Question: I recently changed my site to allow a user to choose from a dropdown list or a textbox to be able to insert a title. The table is called Picklist, the columns are PicklistID, Title, Data.
Can someone help me with the insert of the title?
'''
Protected Sub SubmitLink_Click(ByVal sender As Object, ByVal e As System.EventArgs) Handles SubmitLink.Click
LinkModal.Hide()
Dim strSQL As String = "INSERT INTO Picklist (Title, Data) VALUES (@Title,
@Data);INSERT INTO Marketing (ProductID, MarketingTypeID, MarketingTitle,
MarketingData) VALUES (@ProductID, 1, 'Link', scope_identity())"
Using cn As New
SqlConnection(System.Configuration.ConfigurationManager.ConnectionStrings
("LocalSqlServer").ConnectionString)
Using cmd As New SqlCommand(strSQL, cn)
If ddlDescription.SelectedValue <> "Select below or enter new" Then
cmd.Parameters.Add(New SqlParameter("@Title", ddlLink.SelectedValue))
Else
cmd.Parameters.Add(New SqlParameter("@Title", NewLinkTitle.Text))
End If
cmd.Parameters.Add(New SqlParameter("@Data", LinkURL.Text))
cmd.Parameters.Add(New SqlParameter("@ProductID", ProductID.Value))
cn.Open()
cmd.ExecuteNonQuery()
End Using
End Using
Response.Redirect(Request.RawUrl)
End Sub
'''
Here are the dropdown and textbox:
'''
Title:<asp:DropDownList ID="ddlLink" runat="server" DataSourceID="dsNewLink"
DataTextField="Title" DataValueField="Title" enableViewstate="False"
AppendDataBoundItems="True">
<asp:ListItem Text="Select below or enter new" Selected="True">
</asp:ListItem>
</asp:DropDownList><br />
New Title:<asp:TextBox ID="NewLinkTitle" runat="server">
</asp:TextBox><br />
'''
In the image below: See how in the background the line at the very top has nothing in it, but the delete button is there? That is a link that I just tried to add......the @Data column is inserted into the database, but not the @Title. But there are no errors! :/

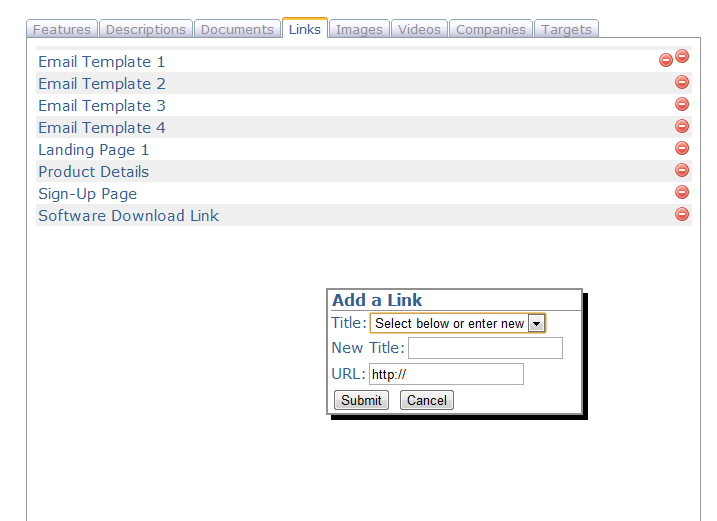
Answer: Things to do:
1. Check the column definition of your picklist table. Is the Title column either a char or varchar and does it contain enough space to hold your inserted data?
2. Set a break point in your code on the IF statement and run the program. When it gets there, inspect the ddlLink.SelectedValue property to see what, exactly, is contained there in. Step through the app to see which branch of code it goes through. And, finally, inspect the cmd.parameters property to see what values the parameters were set to.
3. If the above doesn't point out whats going on, use SQL Profiler and watch the query come across the wire. Look at the query to see if it's passing everything you think it should. If so, then copy that query and run it directly in management studio to find out what's going on.